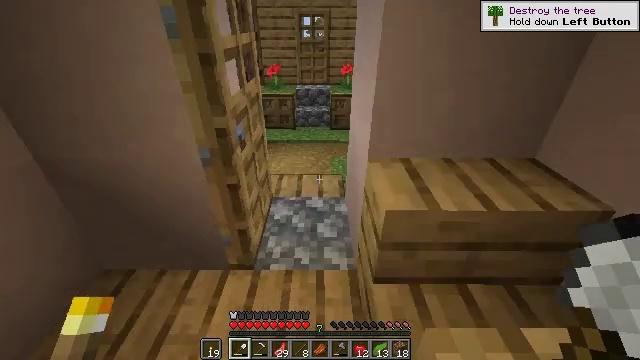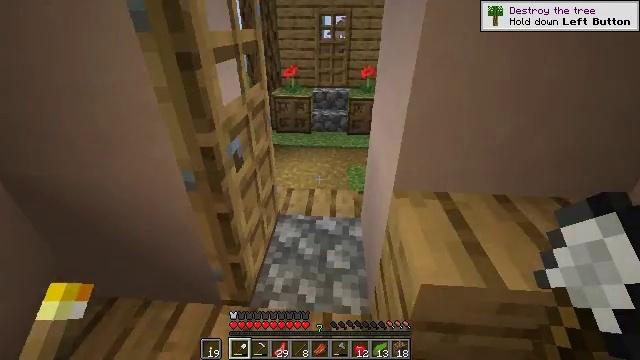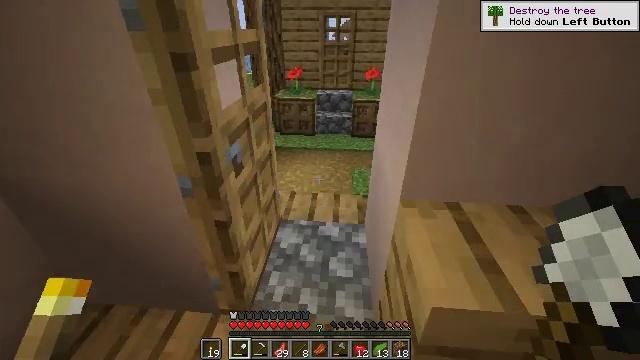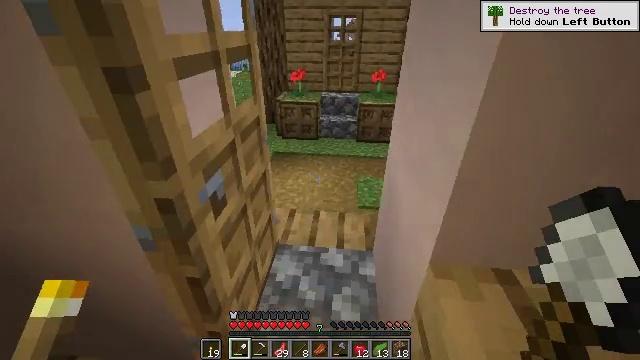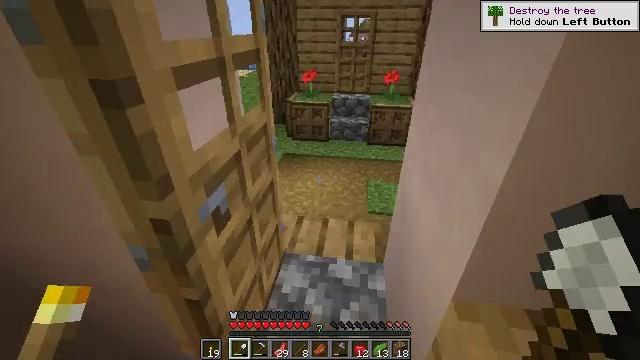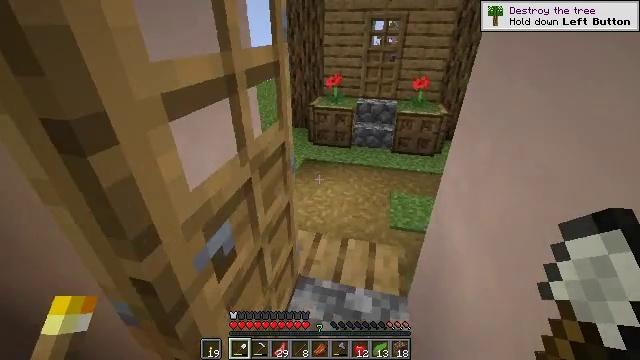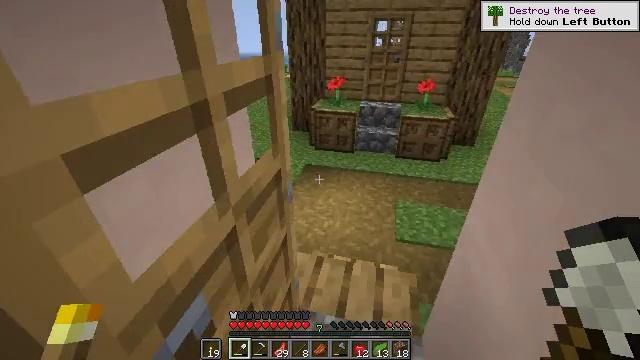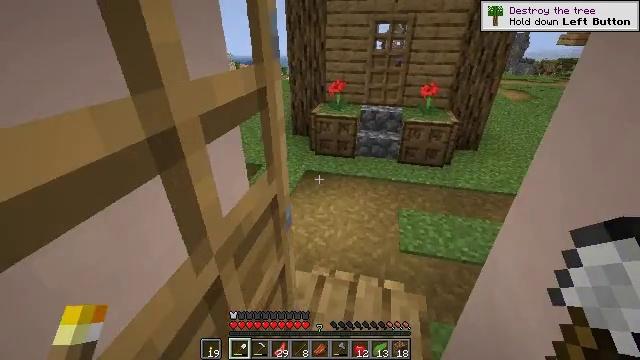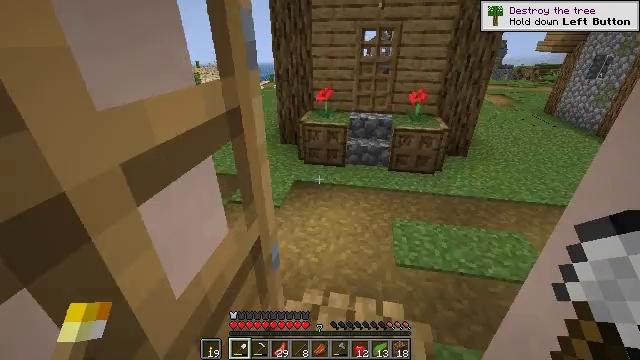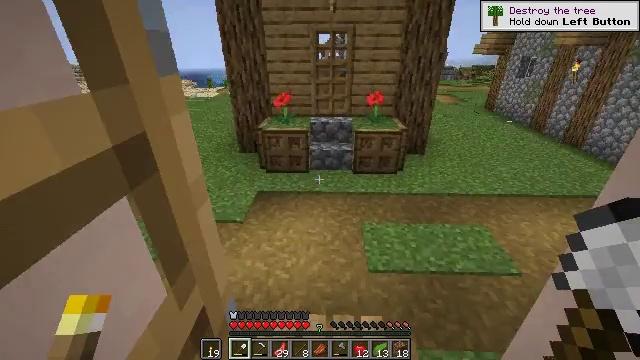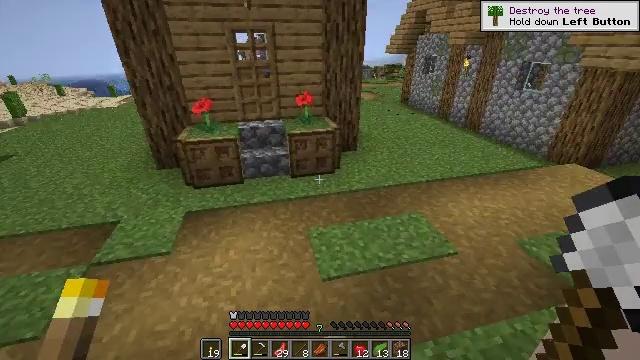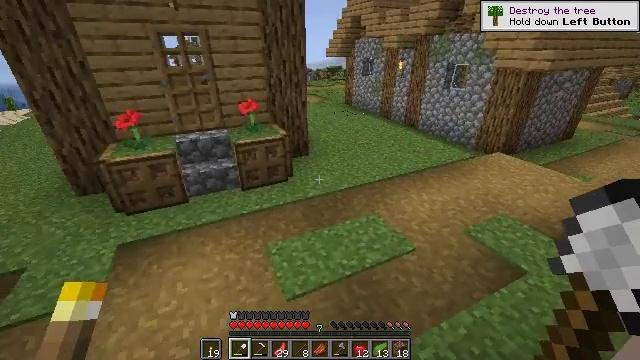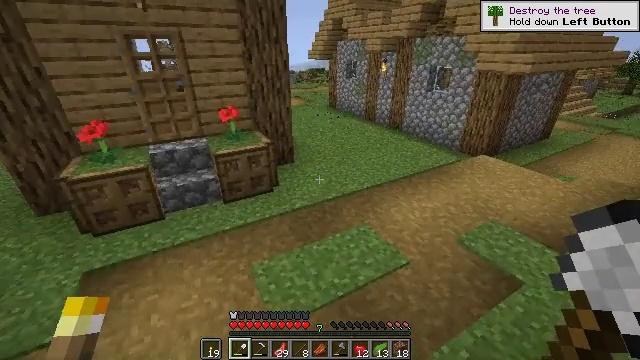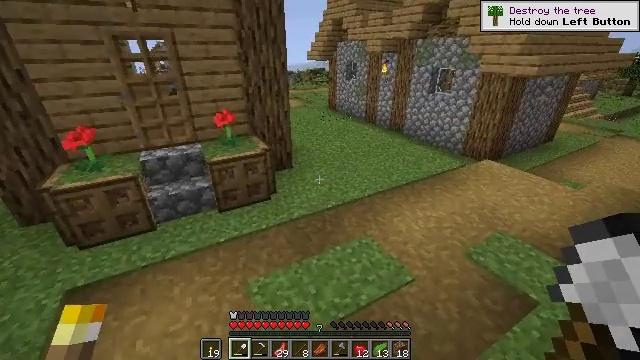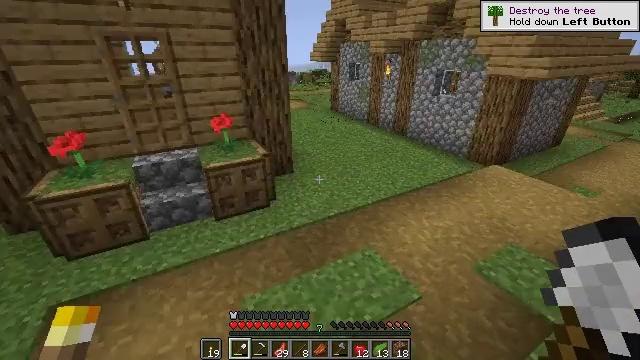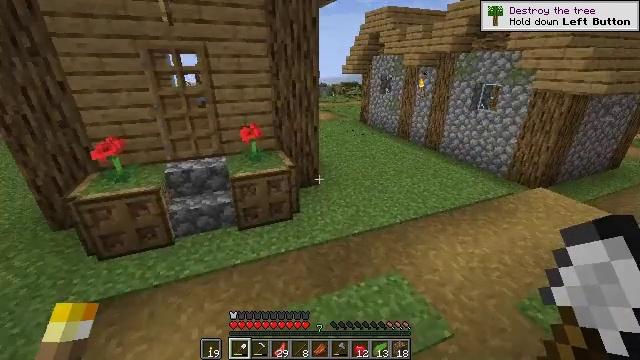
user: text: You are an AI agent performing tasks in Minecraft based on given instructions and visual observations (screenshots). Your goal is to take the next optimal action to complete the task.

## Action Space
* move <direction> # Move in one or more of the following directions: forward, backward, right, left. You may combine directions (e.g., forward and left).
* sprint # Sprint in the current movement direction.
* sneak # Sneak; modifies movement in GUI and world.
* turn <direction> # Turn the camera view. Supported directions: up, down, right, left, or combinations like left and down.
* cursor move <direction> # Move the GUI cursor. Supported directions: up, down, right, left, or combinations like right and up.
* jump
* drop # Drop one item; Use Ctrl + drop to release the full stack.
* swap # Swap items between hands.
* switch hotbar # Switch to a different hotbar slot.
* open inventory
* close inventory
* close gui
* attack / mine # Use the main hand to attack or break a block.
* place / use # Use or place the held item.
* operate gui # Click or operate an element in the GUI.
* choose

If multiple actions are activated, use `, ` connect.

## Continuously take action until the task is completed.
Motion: motion action
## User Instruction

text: Pick up the white bed by breaking it.
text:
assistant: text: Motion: move forward, sprint, turn left
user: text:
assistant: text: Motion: move forward, sprint
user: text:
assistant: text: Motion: move forward, sprint
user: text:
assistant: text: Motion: move forward, sprint, turn left
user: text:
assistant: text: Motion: move forward, turn left
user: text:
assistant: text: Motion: move forward
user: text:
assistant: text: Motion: move forward
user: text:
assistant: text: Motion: move forward, turn right and up
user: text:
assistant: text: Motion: move forward, sprint, turn right
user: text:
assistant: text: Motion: move forward, sprint, turn right
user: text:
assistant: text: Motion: move forward, sprint, turn right
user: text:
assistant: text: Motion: move forward, sprint, turn right
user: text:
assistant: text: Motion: move forward
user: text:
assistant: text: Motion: move forward, sprint
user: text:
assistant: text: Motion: move forward, sprint, turn left and up
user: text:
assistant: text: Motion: move forward, sprint, turn left and up
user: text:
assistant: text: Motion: move forward, sprint, turn left and up
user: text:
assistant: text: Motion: move forward, turn left and up
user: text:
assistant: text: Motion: move forward, turn left and up
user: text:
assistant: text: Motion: move forward, sprint, turn left and up
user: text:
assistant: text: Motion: move forward, sprint, turn left and up
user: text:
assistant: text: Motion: move forward, sprint
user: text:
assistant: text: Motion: move forward, sprint
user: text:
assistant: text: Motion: move forward
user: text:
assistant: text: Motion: move forward, turn up
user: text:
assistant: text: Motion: move forward, sprint, turn up
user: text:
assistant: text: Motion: move forward, sprint
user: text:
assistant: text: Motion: move forward, sprint
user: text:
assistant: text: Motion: move forward, sprint, use / place
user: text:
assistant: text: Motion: move forward, use / place